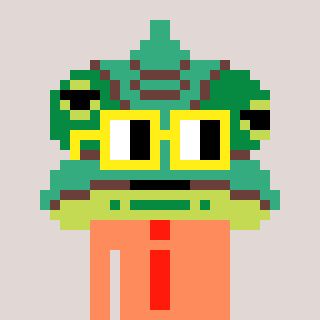
a pixel art character with square yellow glasses, a chameleon-shaped head and a peachy-colored body on a warm background